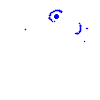
Particle: electron